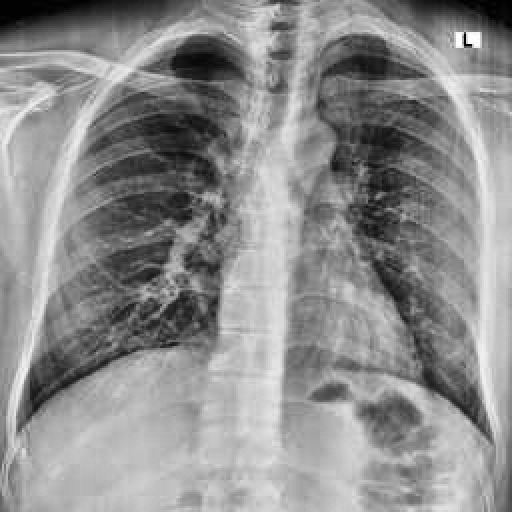
Finding: NORMAL